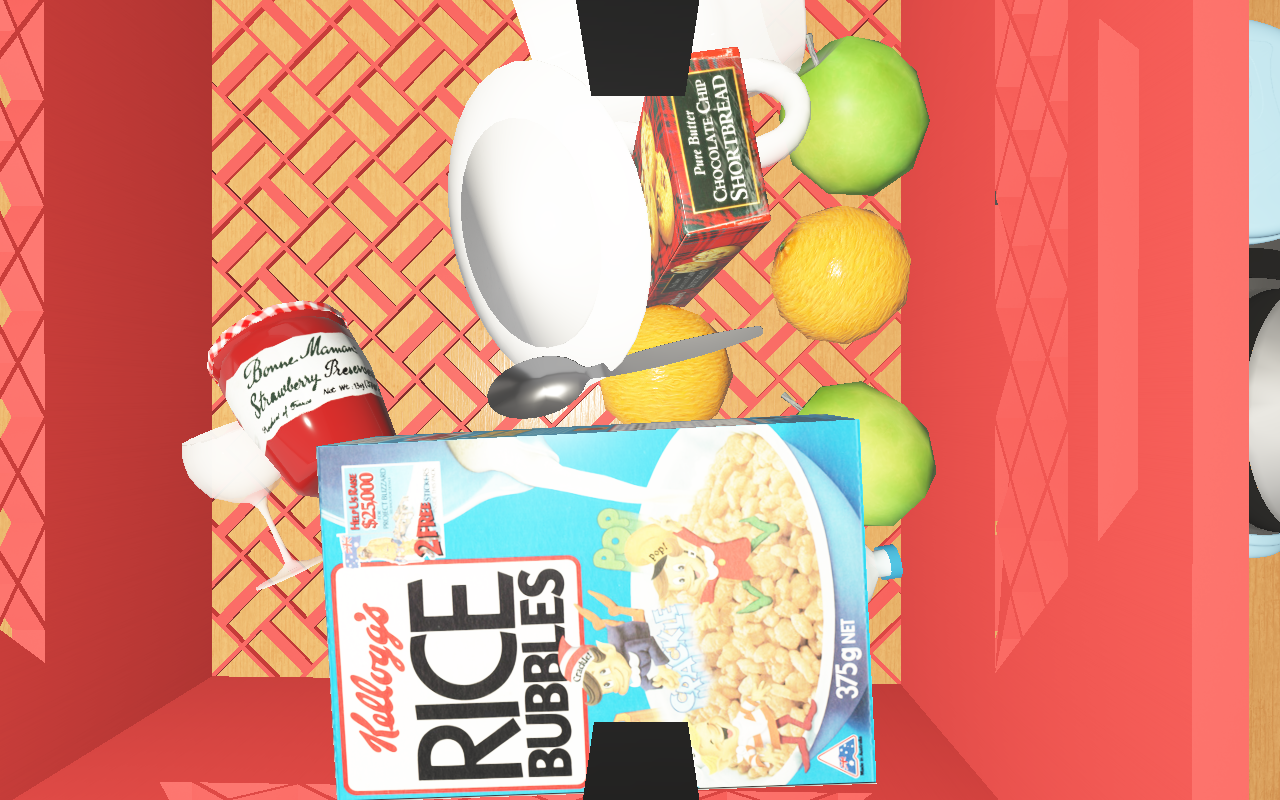
Objects in the scene:
carafe
water bottle
apple
apple
orange
orange
wineglass
jam jar
cereal box
cereal box